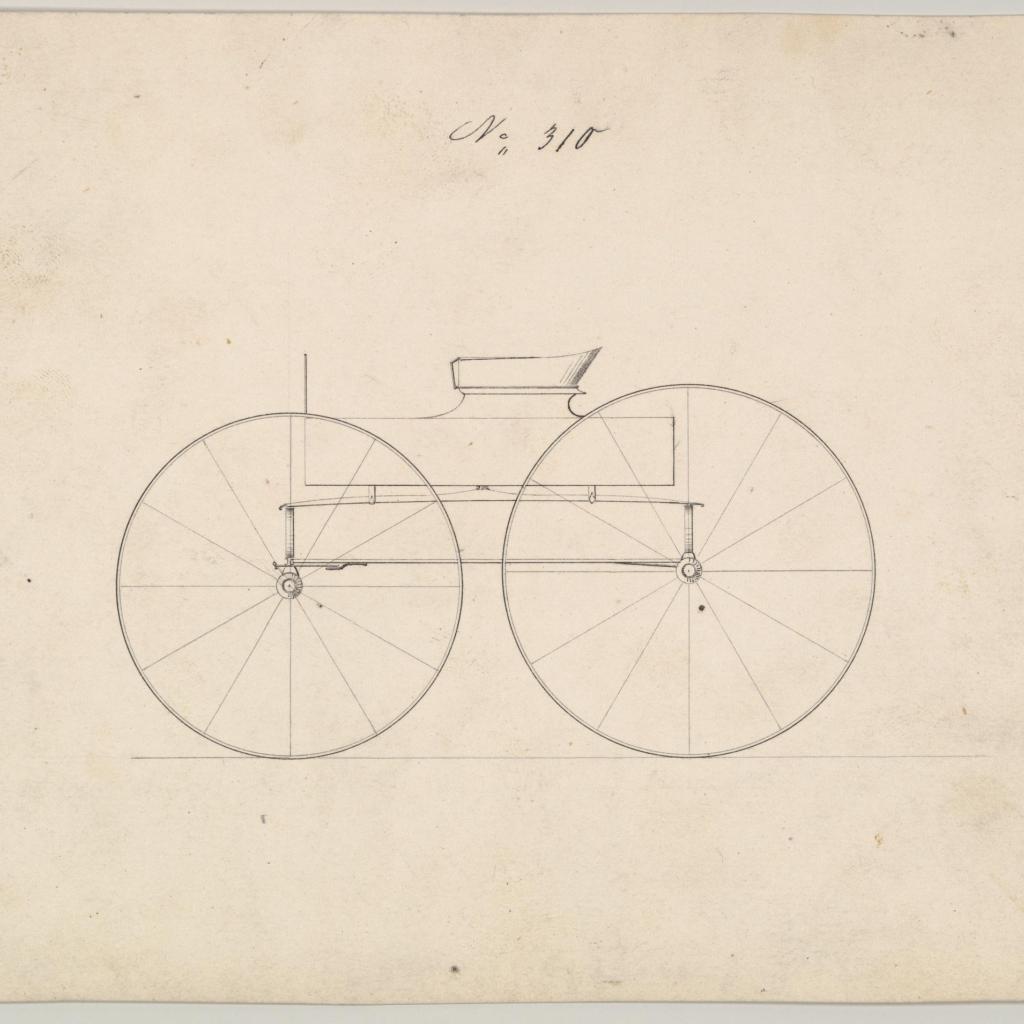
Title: Wagon #310
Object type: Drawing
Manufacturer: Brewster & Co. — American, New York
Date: ca. 1850
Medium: Pen and black ink
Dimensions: sheet: 5 5/8 x 8 1/8 in. (14.3 x 20.6 cm)
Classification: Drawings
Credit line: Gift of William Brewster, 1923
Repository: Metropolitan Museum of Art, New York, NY